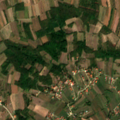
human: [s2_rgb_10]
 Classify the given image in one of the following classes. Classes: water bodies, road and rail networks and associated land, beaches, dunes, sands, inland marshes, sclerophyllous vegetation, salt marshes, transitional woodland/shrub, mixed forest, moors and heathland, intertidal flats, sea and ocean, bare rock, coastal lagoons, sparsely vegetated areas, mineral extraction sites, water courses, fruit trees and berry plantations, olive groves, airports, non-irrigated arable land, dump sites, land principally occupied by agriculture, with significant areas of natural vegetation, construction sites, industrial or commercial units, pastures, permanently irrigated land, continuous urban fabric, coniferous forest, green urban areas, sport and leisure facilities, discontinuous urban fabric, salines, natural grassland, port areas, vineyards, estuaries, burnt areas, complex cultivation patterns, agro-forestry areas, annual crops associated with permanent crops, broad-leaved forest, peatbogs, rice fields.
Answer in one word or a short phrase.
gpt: discontinuous urban fabric, non-irrigated arable land, complex cultivation patterns, land principally occupied by agriculture, with significant areas of natural vegetation